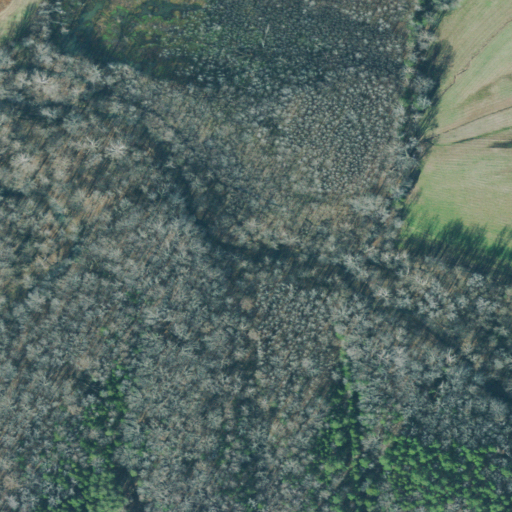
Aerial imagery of valley in Tennessee named Hall Deadening Hollow containing woody wetlands, deciduous forest, pasture, evergreen forest, and mixed forest